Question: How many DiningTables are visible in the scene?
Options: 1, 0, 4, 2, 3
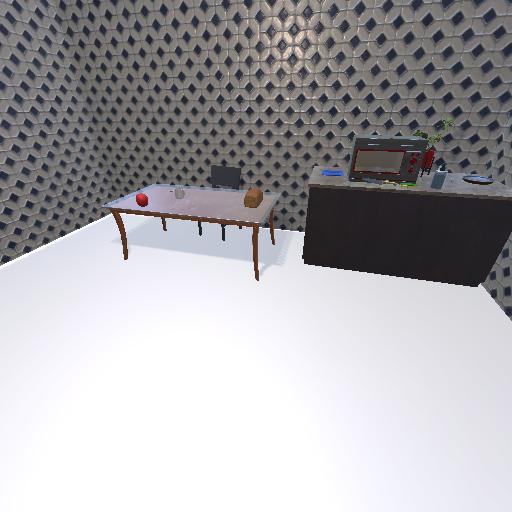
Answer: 1